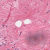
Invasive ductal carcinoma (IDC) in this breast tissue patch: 0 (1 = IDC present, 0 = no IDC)